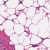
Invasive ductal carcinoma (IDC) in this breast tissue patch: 0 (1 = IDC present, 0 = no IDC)